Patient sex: F
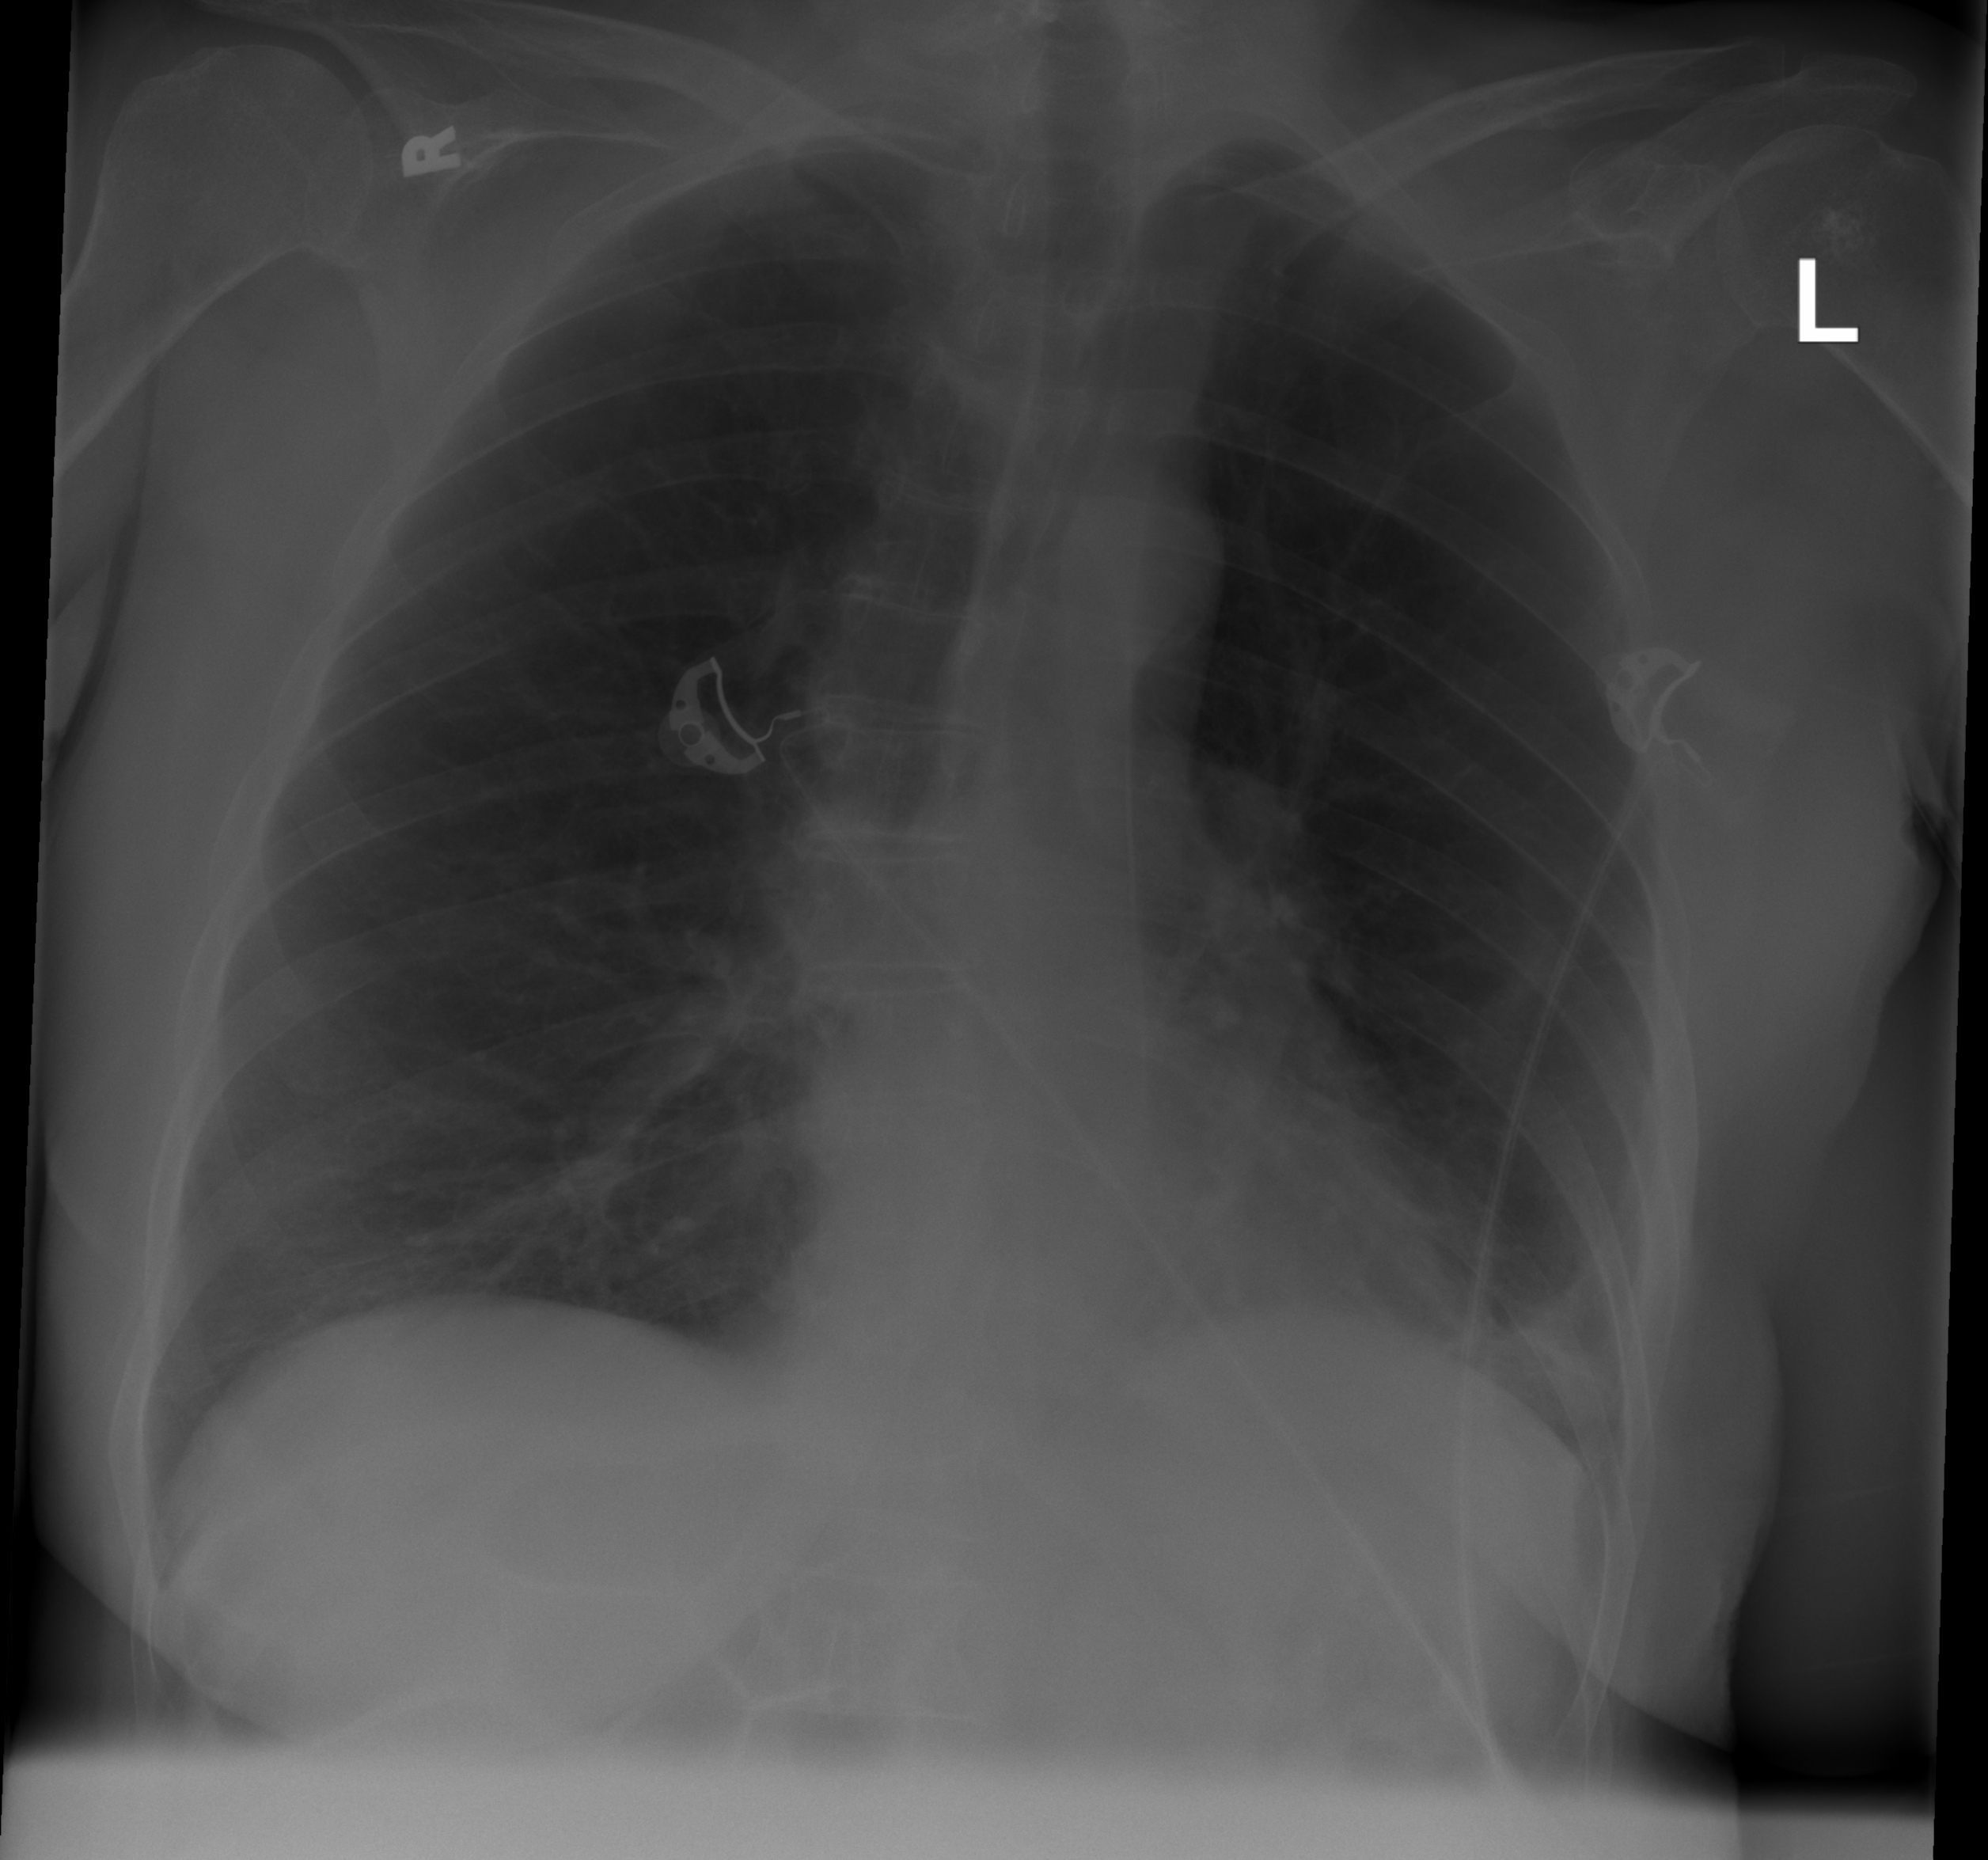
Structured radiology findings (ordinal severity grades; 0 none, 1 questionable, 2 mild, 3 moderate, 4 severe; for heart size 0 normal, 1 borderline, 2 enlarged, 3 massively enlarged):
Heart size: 0
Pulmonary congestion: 0
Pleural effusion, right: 0
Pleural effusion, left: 0
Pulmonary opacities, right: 0
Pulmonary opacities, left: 0
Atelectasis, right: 0
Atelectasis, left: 2